Interaction volume radius: 5 \u00c5
Interaction volume height: 45 \u00c5
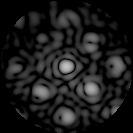
Disorder parameter: 0.3367